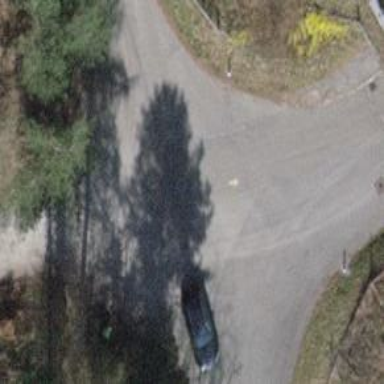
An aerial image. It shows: Unclassified road.